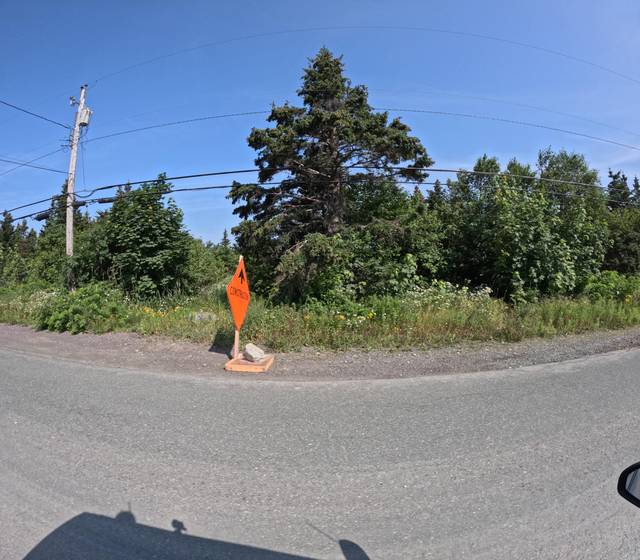
Region: Canada
Coordinates: 47.553, -52.761